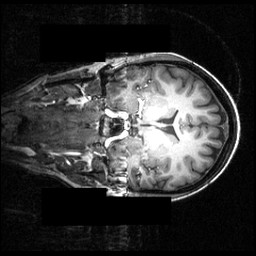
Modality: T1w
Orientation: coronal
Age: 26
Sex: female
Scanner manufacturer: siemens
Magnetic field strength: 3.951 T
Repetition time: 1.5 s
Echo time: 0.00335 s